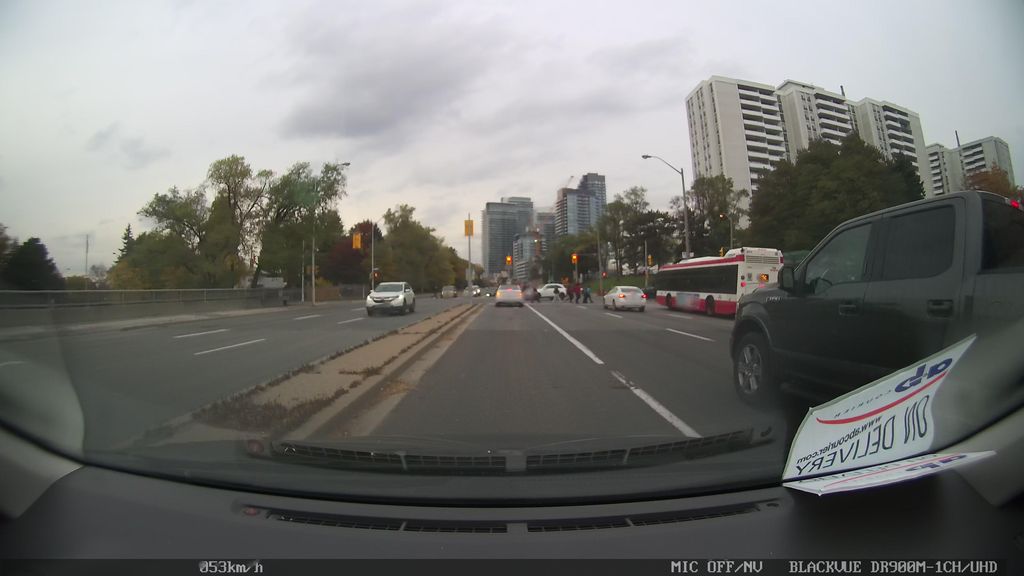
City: toronto